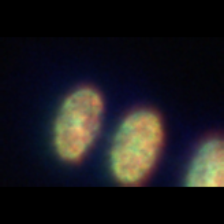
Taxon: Thalassiosira
Group: Diatoms